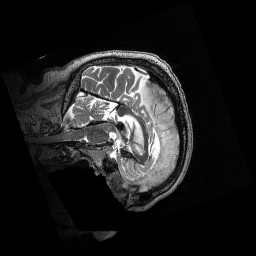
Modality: T2w
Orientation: sagittal
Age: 70
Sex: male
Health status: healthy
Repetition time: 3.2 s
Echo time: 0.563 s